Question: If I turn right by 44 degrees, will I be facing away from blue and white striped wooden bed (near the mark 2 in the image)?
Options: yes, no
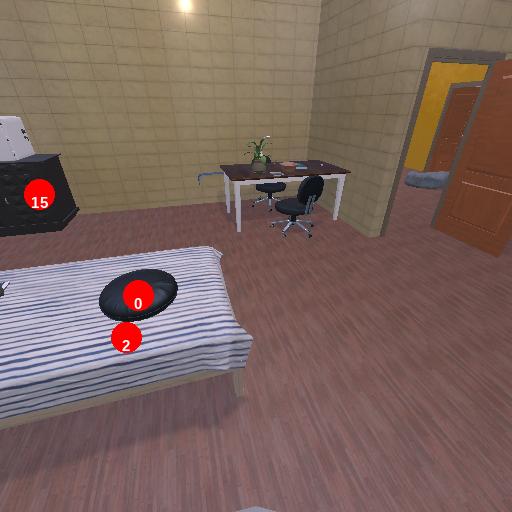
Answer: yes